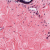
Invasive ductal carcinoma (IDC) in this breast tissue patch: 0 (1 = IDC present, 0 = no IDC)